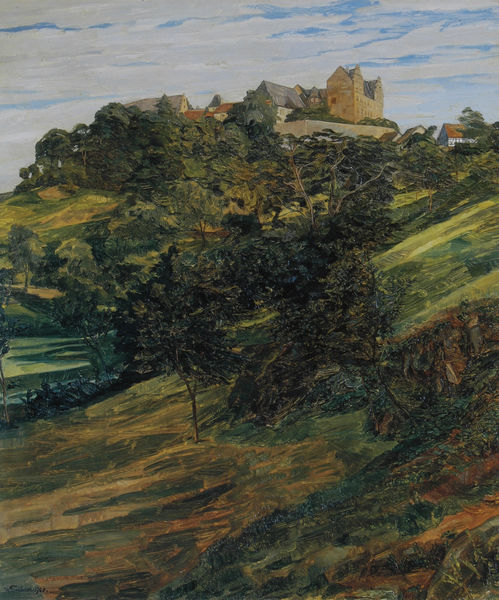
Titel: Schloß Lichtenberg im Odenwald
Künstler: Heinrich Wilhelm Trübner
Standort: Hamburg
Institution: Kunsthalle
Schlagwörter: baum, berg, blau, felsen, gemälde, himmel, schatten, wasser, weiß, wolken, bäume, fluss, grün, impressionismus, landschaft, see, stadt, teich, braun, fenster, licht, dach, gebäude, gras, haus, rasen, rot, schloss, wiese, wolke, hochformat, architektur, öl, bach, feld, felder, häuser, hügel, natur, strauch, wind, busch, büsche, sonne, sträucher, wiesen, realismus, renaissance, tal, wald, anhöhe, turm, farbig, sommer, abhang, berge, hang, dorf, dächer, mauer, farbe, hügellandschaft, ölgemälde, ortschaft, ruine, burg, provence, festung, mauern, mittelalter, mmauer, stadtmauer, atmosphäre, freiluft, frankreich, mauaer, aue